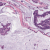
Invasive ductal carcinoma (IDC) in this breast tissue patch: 1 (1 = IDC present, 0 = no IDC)